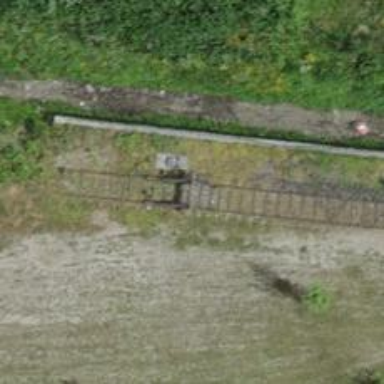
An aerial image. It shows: Railway buffer stop.